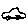
Label: car